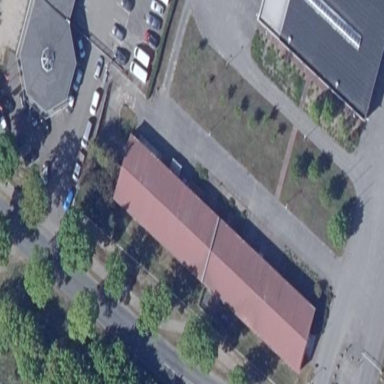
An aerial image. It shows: Industrial building.